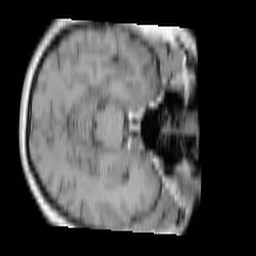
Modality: T1w
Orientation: axial
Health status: ill
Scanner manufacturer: siemens
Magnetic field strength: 3 T
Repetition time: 0.44 s
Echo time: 0.00266 s